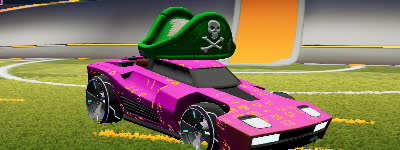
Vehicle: breakout